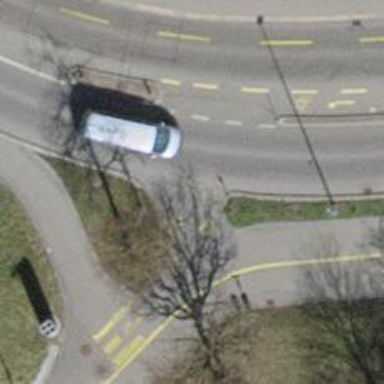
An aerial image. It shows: Asphalt cycleway.